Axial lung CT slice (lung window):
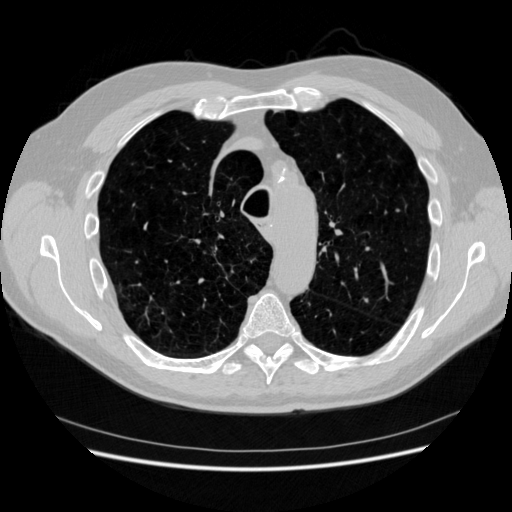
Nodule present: no